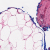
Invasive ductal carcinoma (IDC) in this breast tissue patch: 0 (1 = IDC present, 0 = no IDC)